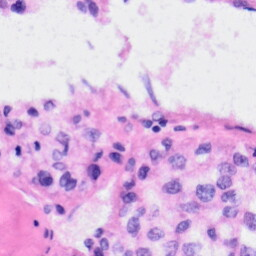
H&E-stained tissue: Liver